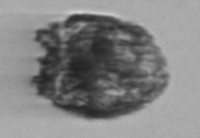
Label: Stenosemella_pacifica